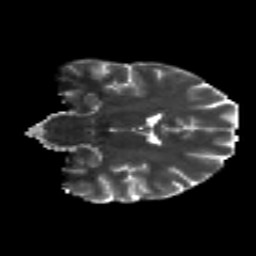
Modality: T2w
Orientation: coronal
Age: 21
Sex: female
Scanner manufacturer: siemens
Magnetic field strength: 3 T
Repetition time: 8.8 s
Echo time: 0.085 s